Question: In my JavaFX app some nodes show in the preview but are not selectable and do not show in the hierarchy. SceneBuilder untargetable example:

In this example the "First Name" column is not targetable and does not show in the hierarchy even though it has the same code as the "Last Name" column.
Same thing with the "New..." and "Edit..." button.
My SceneBuilder version is 8.3.0.
I'm using eclipse and I'm editing the fxml through FXGraph if I have to do that manually.
FXML:
'''
<AnchorPane xmlns:fx="http://javafx.com/fxml" fx:controller="de.is2.address.view.PersonOverviewController" prefHeight="300.0" prefWidth="600.0">
<children>
<SplitPane dividerPositions="0.29797979797979796" layoutX="130.0" layoutY="70.0" prefHeight="300.0" prefWidth="600.0" AnchorPane.bottomAnchor="0.0" AnchorPane.leftAnchor="0.0" AnchorPane.rightAnchor="0.0" AnchorPane.topAnchor="0.0">
<items>
<AnchorPane minHeight="0.0" minWidth="0.0" prefHeight="160.0" prefWidth="100.0">
<children>
<TableView fx:id="personTable" layoutX="-25.0" layoutY="-21.0" prefHeight="200.0" prefWidth="200.0" AnchorPane.bottomAnchor="0.0" AnchorPane.leftAnchor="0.0" AnchorPane.rightAnchor="0.0" AnchorPane.topAnchor="0.0">
<columns>
<TableColumn fx:id="firstNameColumn" prefWidth="75.0" text="First Name"/>
</columns>
<columns>
<TableColumn fx:id="lastNameColumn" prefWidth="75.0" text="Last Name"/>
</columns>
<columnResizePolicy><TableView fx:constant="CONSTRAINED_RESIZE_POLICY" /></columnResizePolicy>
</TableView>
</children>
</AnchorPane>
<AnchorPane minHeight="0.0" minWidth="0.0" prefHeight="160.0" prefWidth="100.0">
<children>
<Label layoutX="54.0" layoutY="37.0" text="Person Details" AnchorPane.leftAnchor="5.0" AnchorPane.topAnchor="5.0"/>
<GridPane layoutX="67.0" layoutY="78.0" AnchorPane.leftAnchor="5.0" AnchorPane.rightAnchor="5.0" AnchorPane.topAnchor="30.0">
<columnConstraints>
<ColumnConstraints hgrow="SOMETIMES" minWidth="10.0" prefWidth="100.0"/>
</columnConstraints>
<columnConstraints>
<ColumnConstraints hgrow="SOMETIMES" minWidth="10.0" prefWidth="100.0"/>
</columnConstraints>
<rowConstraints>
<RowConstraints minHeight="10.0" prefHeight="30.0" vgrow="SOMETIMES"/>
</rowConstraints>
<rowConstraints>
<RowConstraints minHeight="10.0" prefHeight="30.0" vgrow="SOMETIMES"/>
</rowConstraints>
<rowConstraints>
<RowConstraints minHeight="10.0" prefHeight="30.0" vgrow="SOMETIMES"/>
</rowConstraints>
<rowConstraints>
<RowConstraints minHeight="10.0" prefHeight="30.0" vgrow="SOMETIMES"/>
</rowConstraints>
<rowConstraints>
<RowConstraints minHeight="10.0" prefHeight="30.0" vgrow="SOMETIMES"/>
</rowConstraints>
<rowConstraints>
<RowConstraints minHeight="10.0" prefHeight="30.0" vgrow="SOMETIMES"/>
</rowConstraints>
<children>
<Label text="First Name"/>
<Label text="Last Name" GridPane.rowIndex="1"/>
<Label text="Street" GridPane.rowIndex="2"/>
<Label text="City" GridPane.rowIndex="3"/>
<Label text="Postal Code" GridPane.rowIndex="4"/>
<Label text="Birthday" GridPane.rowIndex="5"/>
<Label fx:id="firstNameLabel" text="Label" GridPane.columnIndex="1"/>
<Label fx:id="lastNameLabel" text="Label" GridPane.columnIndex="1" GridPane.rowIndex="1"/>
<Label fx:id="streetLabel" text="Label" GridPane.columnIndex="1" GridPane.rowIndex="2"/>
<Label fx:id="cityLabel" text="Label" GridPane.columnIndex="1" GridPane.rowIndex="3"/>
<Label fx:id="postalCodeLabel" text="Label" GridPane.columnIndex="1" GridPane.rowIndex="4"/>
<Label fx:id="birthdayLabel" text="Label" GridPane.columnIndex="1" GridPane.rowIndex="5"/>
</children>
</GridPane>
<ButtonBar layoutX="203.0" layoutY="244.0" prefHeight="39.0" prefWidth="265.0" AnchorPane.bottomAnchor="5.0" AnchorPane.rightAnchor="10.0">
<buttons>
<Button mnemonicParsing="false" text="New..."/>
</buttons>
<buttons>
<Button mnemonicParsing="false" text="Edit..."/>
</buttons>
<buttons>
<Button mnemonicParsing="false" onAction="#handleDeletePerson" text="Delete"/>
</buttons>
</ButtonBar>
</children>
</AnchorPane>
</items>
</SplitPane>
</children>
'''
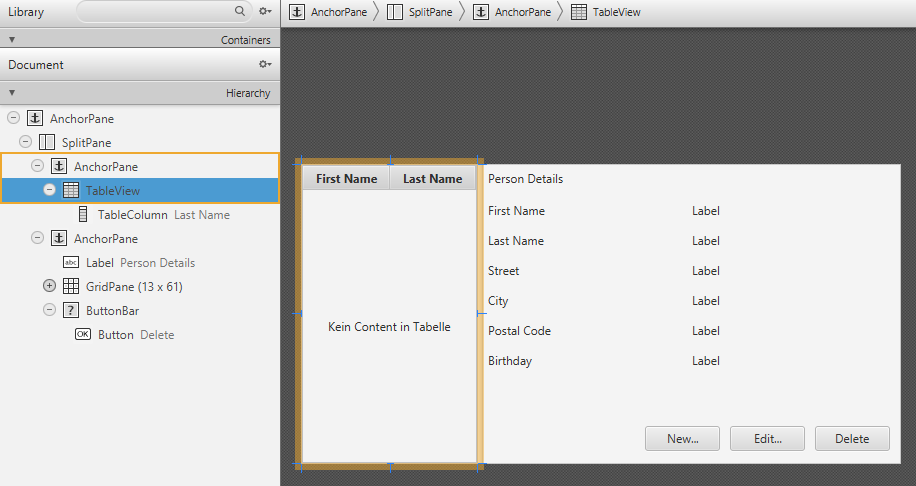
Answer: At several places in your FXML, you are repeatedly defining the contents of the same tags like this (snippet):
'''
<columns>
<TableColumn fx:id="firstNameColumn" prefWidth="75.0" text="First Name"/>
</columns>
<columns> <!-- repetition!! -->
<TableColumn fx:id="lastNameColumn" prefWidth="75.0" text="Last Name"/>
</columns>
'''
This is incorrect - you should open the tag once, then specify all the children, then close it once. You are doing it correctly for the GridPane's children, for example:
'''
<GridPane layoutX="67.0" layoutY="78.0" AnchorPane.leftAnchor="5.0" AnchorPane.rightAnchor="5.0" AnchorPane.topAnchor="30.0">
<children>
<Label text="First Name"/>
<Label text="Last Name" GridPane.rowIndex="1"/>
<Label text="Street" GridPane.rowIndex="2"/>
...
</children>
</GridPane>
'''
From my experience, JavaFx itself accepts (as in, displays as expected) some very interesting FXML constructs, but SceneBuilder tends to be more conservative and only accepts the typical constructs. This is probably why the preview looks fine, but the hierarchy is incomplete. If you edit your FXML by hand, take a look first at the way SceneBuilder would create the same structures - that's the way it expects them to be.
If you correct the nesting everywhere, the resulting FXML is:
'''
<AnchorPane xmlns:fx="http://javafx.com/fxml" fx:controller="de.is2.address.view.PersonOverviewController"
prefHeight="300.0" prefWidth="600.0">
<children>
<SplitPane dividerPositions="0.29797979797979796" layoutX="130.0" layoutY="70.0" prefHeight="300.0"
prefWidth="600.0" AnchorPane.bottomAnchor="0.0" AnchorPane.leftAnchor="0.0" AnchorPane.rightAnchor="0.0"
AnchorPane.topAnchor="0.0">
<items>
<AnchorPane minHeight="0.0" minWidth="0.0" prefHeight="160.0" prefWidth="100.0">
<children>
<TableView fx:id="personTable" layoutX="-25.0" layoutY="-21.0" prefHeight="200.0"
prefWidth="200.0" AnchorPane.bottomAnchor="0.0" AnchorPane.leftAnchor="0.0"
AnchorPane.rightAnchor="0.0" AnchorPane.topAnchor="0.0">
<columns>
<TableColumn fx:id="firstNameColumn" prefWidth="75.0" text="First Name" />
<TableColumn fx:id="lastNameColumn" prefWidth="75.0" text="Last Name" />
</columns>
<columnResizePolicy>
<TableView fx:constant="CONSTRAINED_RESIZE_POLICY" />
</columnResizePolicy>
</TableView>
</children>
</AnchorPane>
<AnchorPane minHeight="0.0" minWidth="0.0" prefHeight="160.0" prefWidth="100.0">
<children>
<Label layoutX="54.0" layoutY="37.0" text="Person Details" AnchorPane.leftAnchor="5.0"
AnchorPane.topAnchor="5.0" />
<GridPane layoutX="67.0" layoutY="78.0" AnchorPane.leftAnchor="5.0"
AnchorPane.rightAnchor="5.0" AnchorPane.topAnchor="30.0">
<columnConstraints>
<ColumnConstraints hgrow="SOMETIMES" minWidth="10.0" prefWidth="100.0" />
<ColumnConstraints hgrow="SOMETIMES" minWidth="10.0" prefWidth="100.0" />
</columnConstraints>
<rowConstraints>
<RowConstraints minHeight="10.0" prefHeight="30.0" vgrow="SOMETIMES" />
<RowConstraints minHeight="10.0" prefHeight="30.0" vgrow="SOMETIMES" />
<RowConstraints minHeight="10.0" prefHeight="30.0" vgrow="SOMETIMES" />
<RowConstraints minHeight="10.0" prefHeight="30.0" vgrow="SOMETIMES" />
<RowConstraints minHeight="10.0" prefHeight="30.0" vgrow="SOMETIMES" />
<RowConstraints minHeight="10.0" prefHeight="30.0" vgrow="SOMETIMES" />
</rowConstraints>
<children>
<Label text="First Name" />
<Label text="Last Name" GridPane.rowIndex="1" />
<Label text="Street" GridPane.rowIndex="2" />
<Label text="City" GridPane.rowIndex="3" />
<Label text="Postal Code" GridPane.rowIndex="4" />
<Label text="Birthday" GridPane.rowIndex="5" />
<Label fx:id="firstNameLabel" text="Label" GridPane.columnIndex="1" />
<Label fx:id="lastNameLabel" text="Label" GridPane.columnIndex="1"
GridPane.rowIndex="1" />
<Label fx:id="streetLabel" text="Label" GridPane.columnIndex="1"
GridPane.rowIndex="2" />
<Label fx:id="cityLabel" text="Label" GridPane.columnIndex="1" GridPane.rowIndex="3" />
<Label fx:id="postalCodeLabel" text="Label" GridPane.columnIndex="1"
GridPane.rowIndex="4" />
<Label fx:id="birthdayLabel" text="Label" GridPane.columnIndex="1"
GridPane.rowIndex="5" />
</children>
</GridPane>
<ButtonBar layoutX="203.0" layoutY="244.0" prefHeight="39.0" prefWidth="265.0"
AnchorPane.bottomAnchor="5.0" AnchorPane.rightAnchor="10.0">
<buttons>
<Button mnemonicParsing="false" text="New..." />
<Button mnemonicParsing="false" text="Edit..." />
<Button mnemonicParsing="false" onAction="#handleDeletePerson" text="Delete" />
</buttons>
</ButtonBar>
</children>
</AnchorPane>
</items>
</SplitPane>
</children>
</AnchorPane>
'''
This gives me the desired result in SceneBuilder 8.4.1: All table columns and all buttons in the ButtonBar are displayed and selectable in the hierarchy.